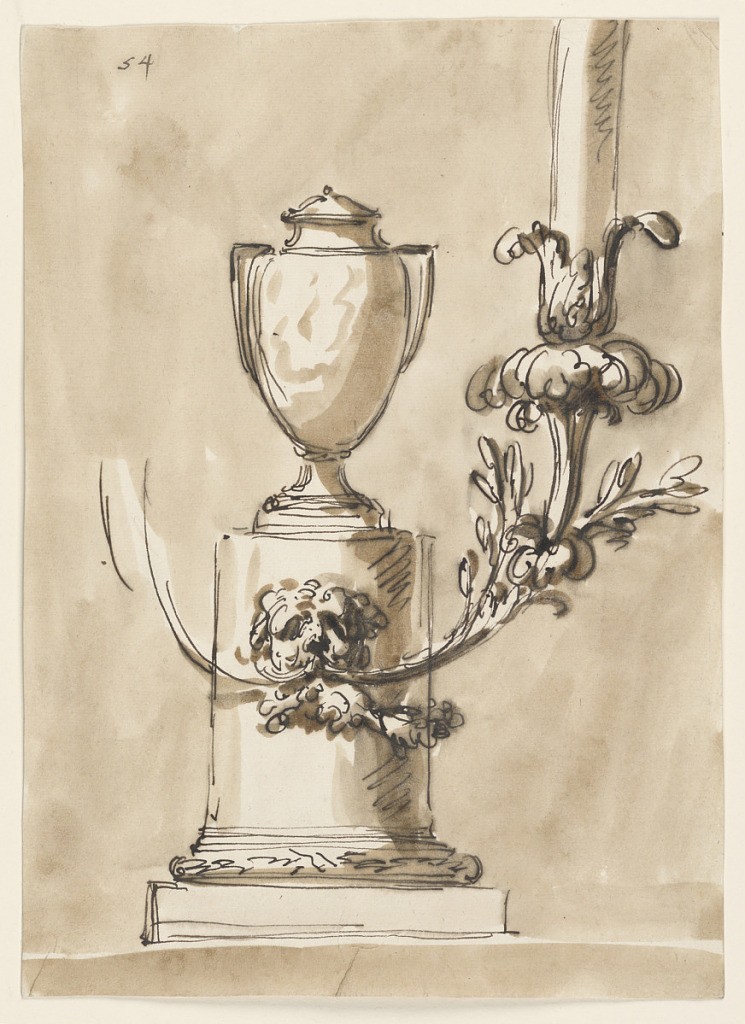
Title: Candlestick
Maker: Giuseppe Barberi, Italian, 1746–1809
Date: ca. 1780
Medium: Pen and brown ink, brush and brown wash on off-white laid paper, lined
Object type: Drawing
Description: An urn stands upon a short column. In front of the latter is a mask, suporting with its mount festoons and two branches with the sockets for candles. Only the right side is executed.